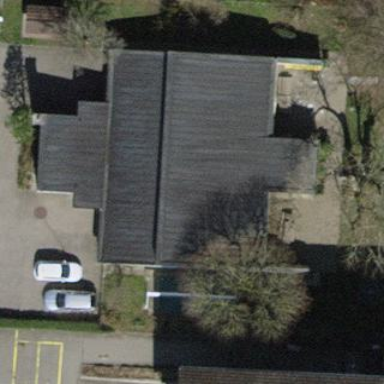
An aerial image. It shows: Kindergarten building.